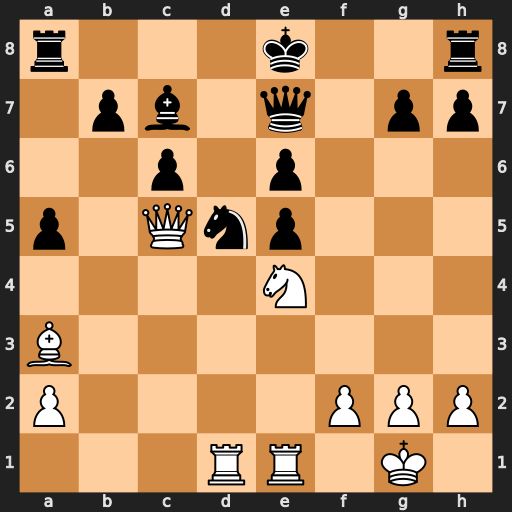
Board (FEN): r3k2r/1pb1q1pp/2p1p3/p1Qnp3/4N3/B7/P4PPP/3RR1K1
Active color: w
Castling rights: kq
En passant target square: -
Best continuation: Rxd5 Qxc5 Rxc5